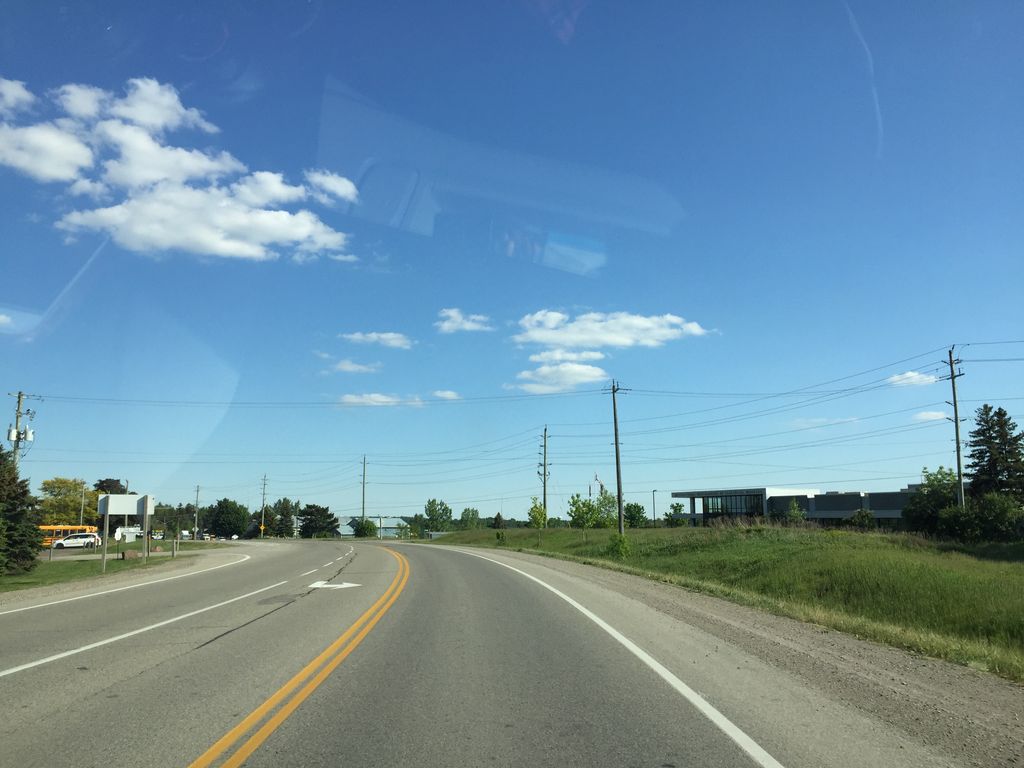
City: kitchener-waterloo